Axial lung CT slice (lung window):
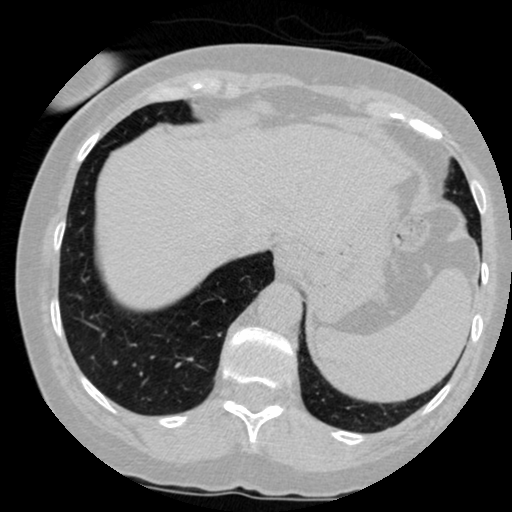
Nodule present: no